Question: I just started learning Swift with Stanford tutorial. I have Xcode 6.3.2.
I'm getting a bug at a 'switch' operation and can't understand how to solve it.
I attached a screenshot as well
'''
@IBAction func operate(sender: UIButton) {
let operation = sender.currentTitle!
if userIsInTheMiddleOfTypingANumber{
enter()
}
switch operation{
case "➕": performOperation {$0+$1}
case "✖️": performOperation {$0*$1}
case "➗": performOperation {$1/$0}
case "➖": performOperation {$1-$0}
default:break
}
}
private func performOperation(operation : (Double,Double)->Double){
if(operandStack.count>=2){
DisplayValue = operation(operandStack.removeLast(),operandStack.removeLast())
enter()
}
}
'''

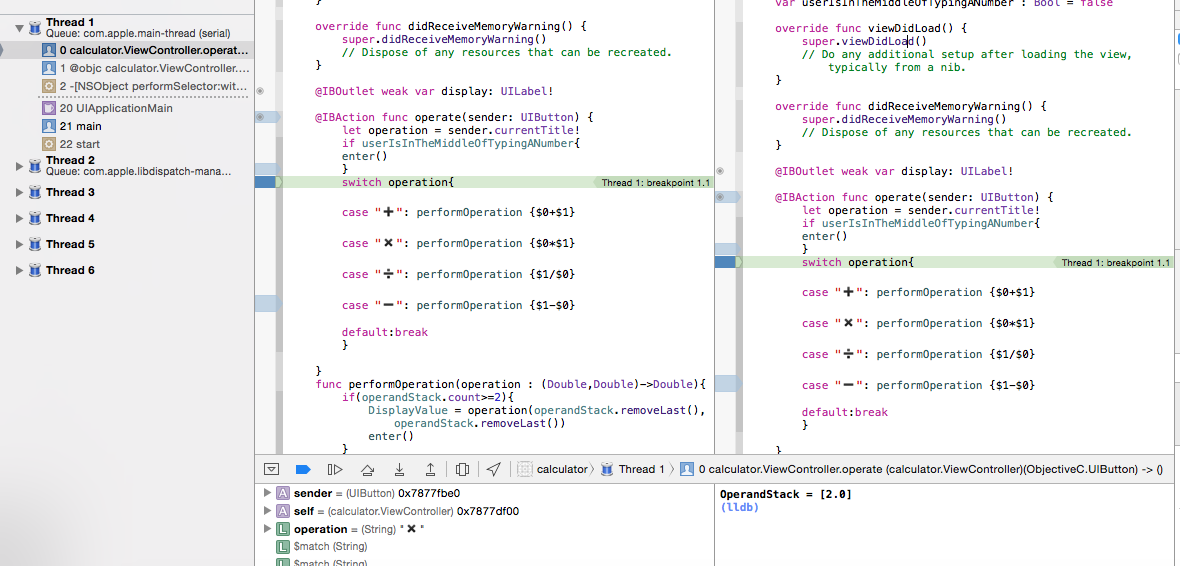
Answer: Your code looks fine, it looks like you accidentally placed a breakpoint in your code, see that arrow to the left of the line?
- -
Don't worry, you'll start to catch onto these simple fixes and you will be able to get to more coding.
<URL>